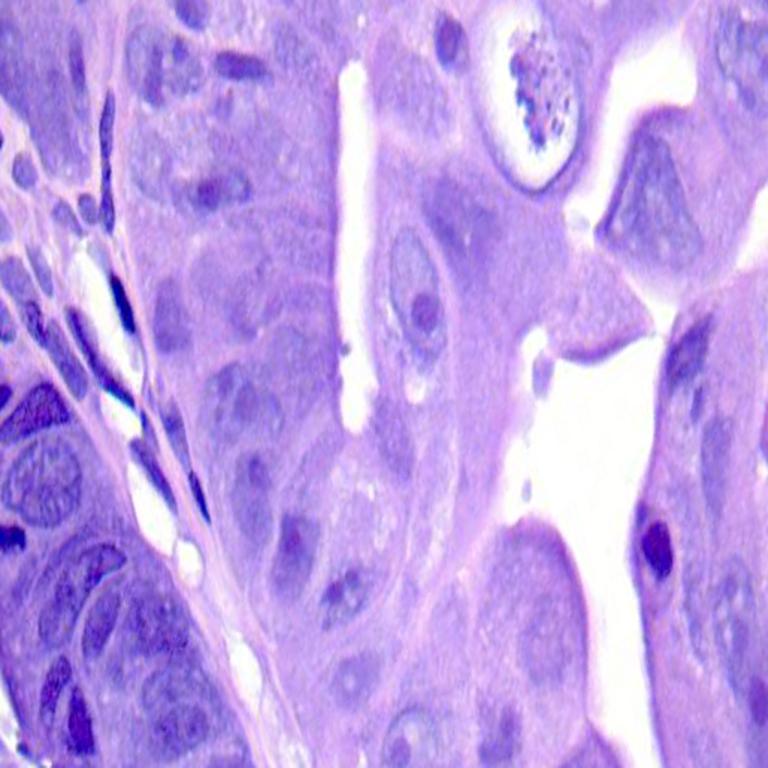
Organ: colon
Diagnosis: adenocarcinomas